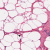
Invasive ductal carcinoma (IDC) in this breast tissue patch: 0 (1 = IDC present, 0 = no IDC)